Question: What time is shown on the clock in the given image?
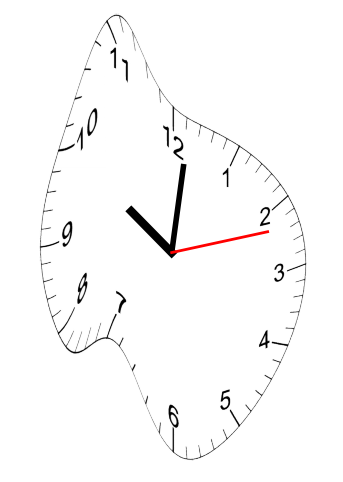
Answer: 10:01:12